Interaction volume radius: 5 \u00c5
Interaction volume height: 10 \u00c5
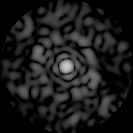
Disorder parameter: 0.8142